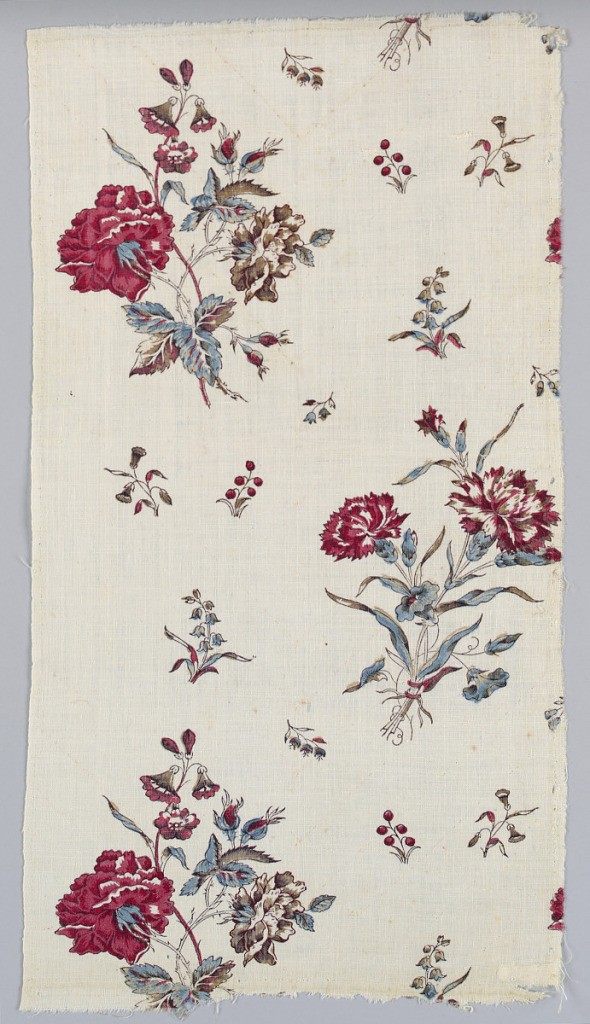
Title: Textile
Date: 1780–89
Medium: cotton Technique: block printed on plain weave, blue applied by block.
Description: Straight repeat of widely-spaced flowers on an undyed ground. Two large flower groups surrounded by tiny flowers.